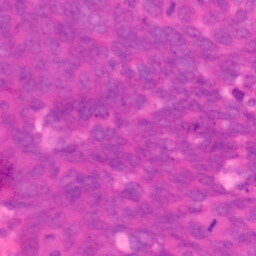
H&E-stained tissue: Colon